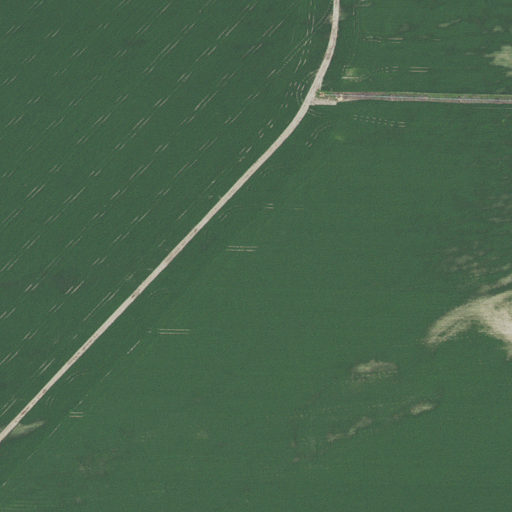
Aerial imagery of island in Arkansas named Tellier Island containing only cultivated crops